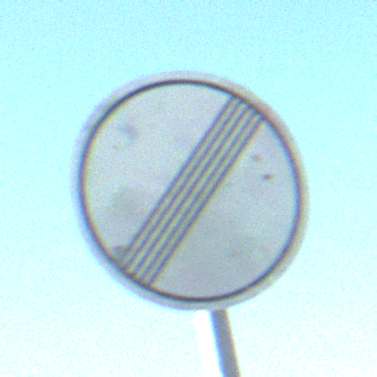
Verkehrszeichen: EndeSaemtlicherBegrenzungen
Umgebung: Outdoor, Nature
Tageszeit: MorningAfternoon
Wetter: Clear
Licht: Natural
Jahreszeit: Autumn
Kontrast: HighContrast